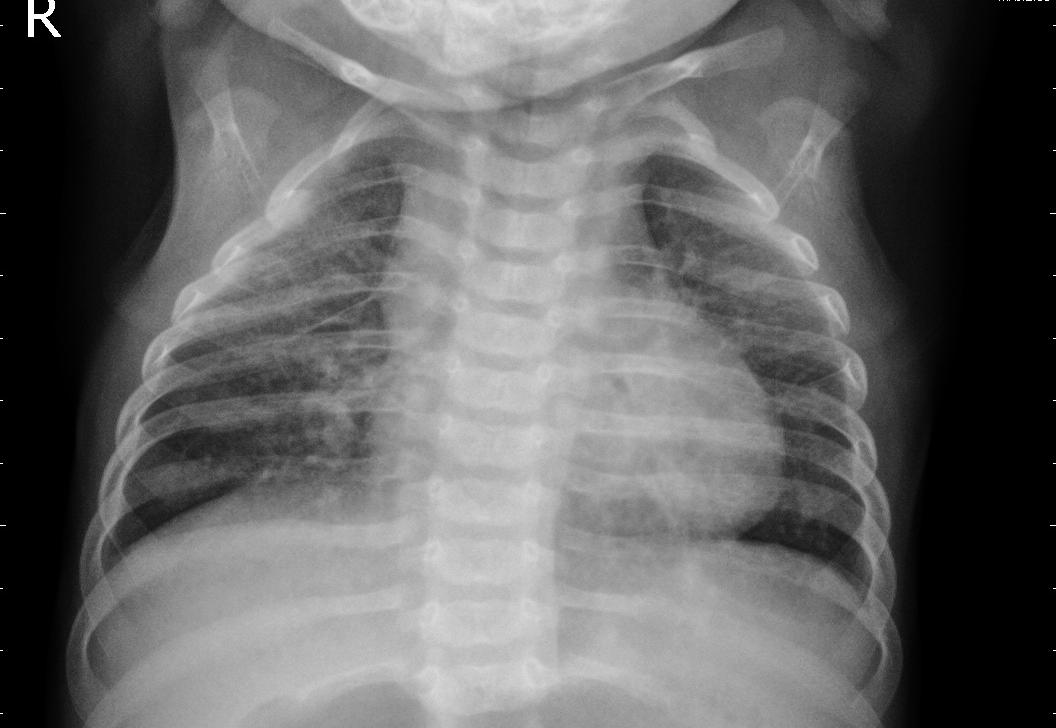
Diagnosis: PNEUMONIA